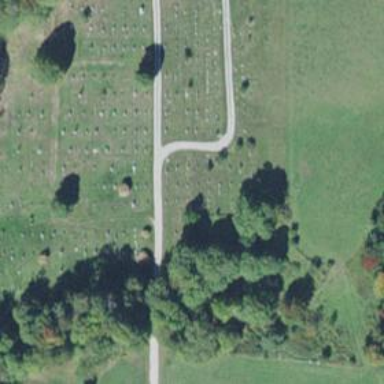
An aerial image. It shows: Cemetery.